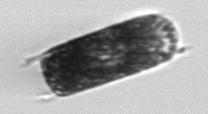
Label: Hemiaulus